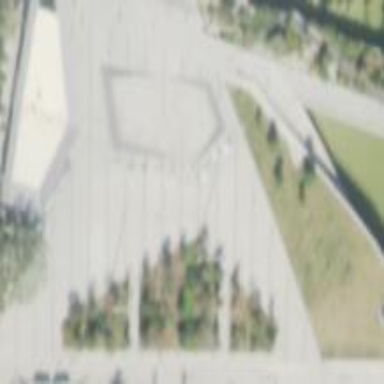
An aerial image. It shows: Pedestrian road paved with concrete.